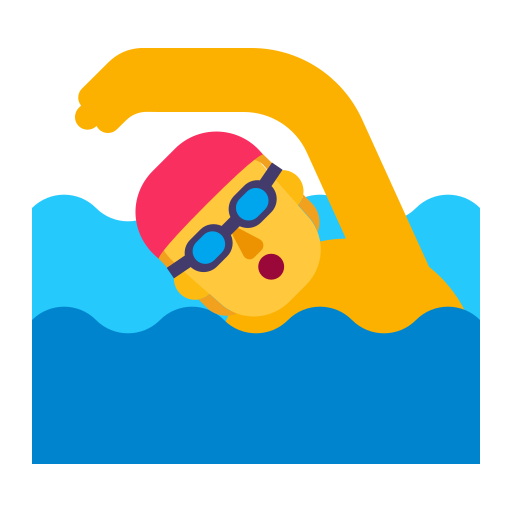
person swimming flat default